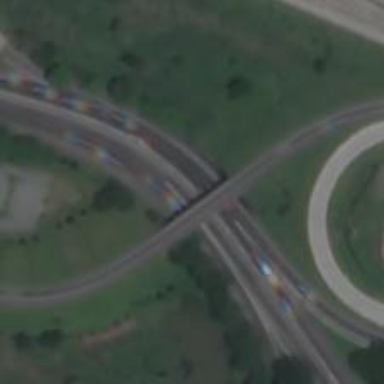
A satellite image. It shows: Motorway link.